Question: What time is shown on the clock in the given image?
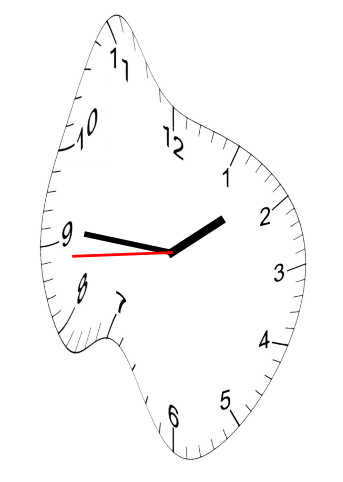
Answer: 01:45:44